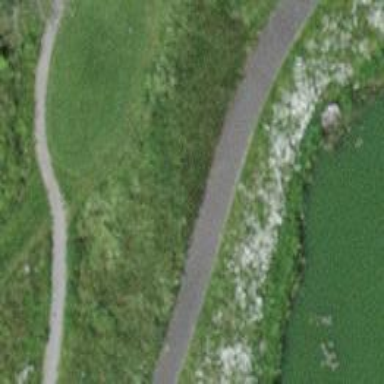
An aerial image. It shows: Golf cartpath that is also road path.